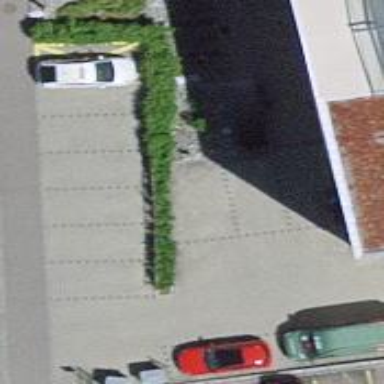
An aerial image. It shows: Car-sharing service available at this location.